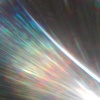
Label: sunburn